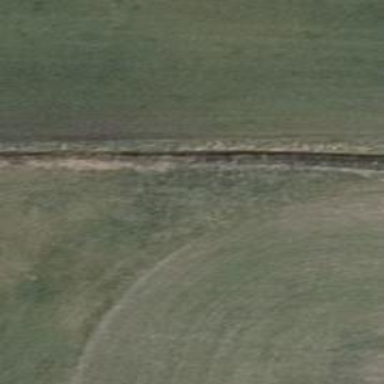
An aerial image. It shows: Grassy track with grade5 tracktype.